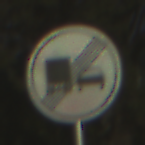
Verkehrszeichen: EndeUeberholverbotKraftfahrzeuge
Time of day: SunriseSunset
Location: Outdoor (Nature)
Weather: Clear
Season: NotSpecified
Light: Natural